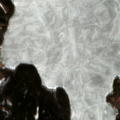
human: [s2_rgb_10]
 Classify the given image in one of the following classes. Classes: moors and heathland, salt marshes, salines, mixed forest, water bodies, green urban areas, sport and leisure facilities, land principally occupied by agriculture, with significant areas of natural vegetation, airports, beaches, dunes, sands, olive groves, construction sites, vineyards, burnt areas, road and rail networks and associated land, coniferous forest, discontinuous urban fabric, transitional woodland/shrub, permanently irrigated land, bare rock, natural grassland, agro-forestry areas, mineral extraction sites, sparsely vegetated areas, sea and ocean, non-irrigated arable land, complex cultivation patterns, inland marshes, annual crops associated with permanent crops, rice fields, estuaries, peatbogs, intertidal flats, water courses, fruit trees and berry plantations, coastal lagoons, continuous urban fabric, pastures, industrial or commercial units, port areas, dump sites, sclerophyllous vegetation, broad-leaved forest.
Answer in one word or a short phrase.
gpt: non-irrigated arable land, land principally occupied by agriculture, with significant areas of natural vegetation, coniferous forest, mixed forest, water bodies